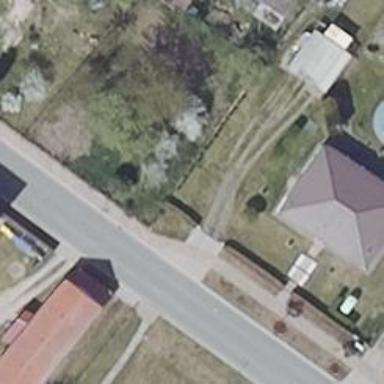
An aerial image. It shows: Driveway leading to service road.